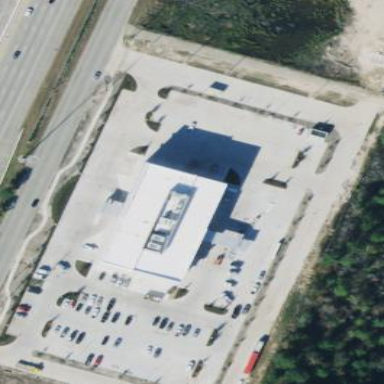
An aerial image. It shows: Clinic building providing healthcare services.